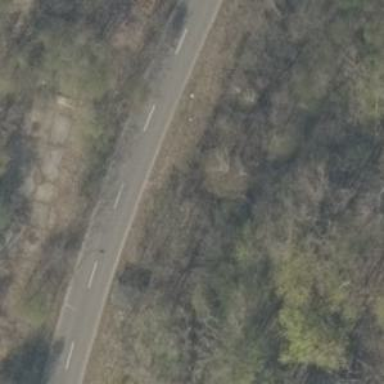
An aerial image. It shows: Asphalt residential road passing by abandoned railway.